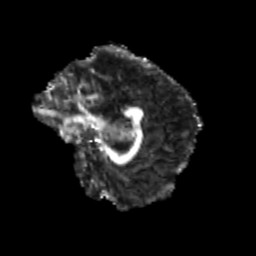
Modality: FA
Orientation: sagittal
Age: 20
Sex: female
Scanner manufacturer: siemens
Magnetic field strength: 3 T
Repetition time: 3.5 s
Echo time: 0.104 s